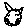
Label: cat